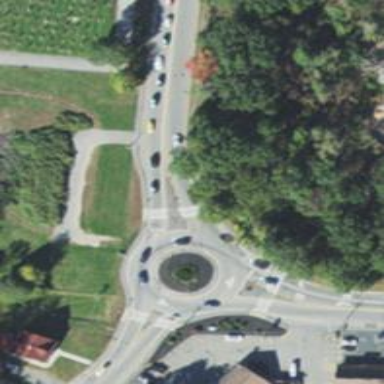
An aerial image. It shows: Secondary road leading to roundabout.